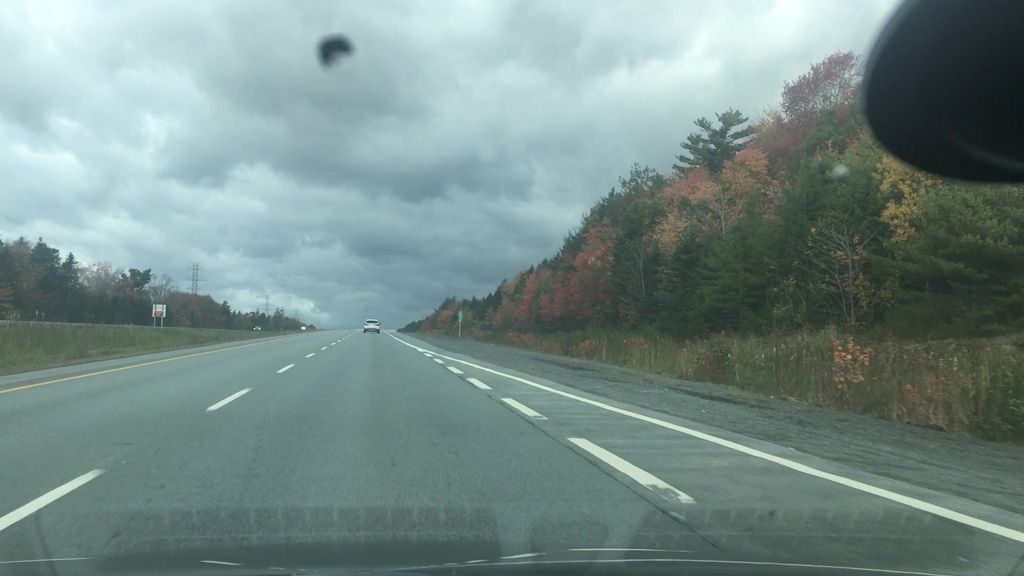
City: halifax